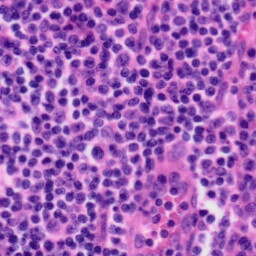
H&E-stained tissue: Tonsil